Question: Am creating dynamic widgets using angular js, where the getting generated but there is an issue with the binding.
'''
<div class="pag-header" >
<a class="pull-right btn btn-primary" ng-click="addWidget()"><i class="glyphicon glyphicon-plus"></i> Add</a>
<a class="pull-right btn btn-warning" ng-click="clear()"><i class="glyphicon glyphicon-trash"></i> Clear</a>
<!-- <h1 style="display: inline-block; width: 200px;">Dashboard</h1> -->
</div>
<div gridster="gridsterOptions">
<ul>
<li ng-repeat="widget in dashboard.widgets">
<div class="box" ng-controller="CustomWidgetCtrl">
<div class="box-header">
<h3>{{ widget.name }}</h3>
<div class="box-header-btns pull-right">
<a title="settings" ng-click="openSettings(widget)"><i class="glyphicon glyphicon-cog"></i></a>
<a title="Remove widget" ng-click="remove(widget)"><i class="glyphicon glyphicon-trash"></i></a>
</div>
</div>
<div class="box-content">
</div>
</div>
</li>
</ul>
</div>
'''
'''
var routerApp = angular.module('DuoDiginRt', ['ui.router']);
routerApp.config(function($stateProvider, $urlRouterProvider) {
$urlRouterProvider.otherwise('/dashboard');
$stateProvider
.state('dashboard', {
url: '/dashboard',
templateUrl: 'view.html',
controller: 'DashboardCtrl'
})
});
routerApp.controller('DashboardCtrl', ['$scope', '$timeout',
function($scope, $timeout) {
$scope.gridsterOptions = {
margins: [20, 20],
columns: 4,
draggable: {
handle: 'h3'
}
};
$scope.dashboards = {
'1': {
id: '1',
name: 'Home',
widgets: [{
col: 0,
row: 0,
sizeY: 1,
sizeX: 1,
name: "Widget 1"
}, {
col: 2,
row: 1,
sizeY: 1,
sizeX: 1,
name: "Widget 2"
}]
},
'2': {
id: '2',
name: 'Other',
widgets: [{
col: 1,
row: 1,
sizeY: 1,
sizeX: 2,
name: "Other Widget 1"
}, {
col: 1,
row: 3,
sizeY: 1,
sizeX: 1,
name: "Other Widget 2"
}]
}
};
$scope.clear = function() {
$scope.dashboard.widgets = [];
};
$scope.addWidget = function() {
$scope.dashboard.widgets.push({
name: "New Widget",
sizeX: 1,
sizeY: 1
});
};
$scope.$watch('selectedDashboardId', function(newVal, oldVal) {
if (newVal !== oldVal) {
$scope.dashboard = $scope.dashboards[newVal];
} else {
$scope.dashboard = $scope.dashboards[1];
}
});
// init dashboard
$scope.selectedDashboardId = '1';
}
])
routerApp.controller('CustomWidgetCtrl', ['$scope', '$modal',
function($scope, $modal) {
$scope.remove = function(widget) {
$scope.dashboard.widgets.splice($scope.dashboard.widgets.indexOf(widget), 1);
};
$scope.openSettings = function(widget) {
$modal.open({
scope: $scope,
templateUrl: 'widget_settings.html',
controller: 'WidgetSettingsCtrl',
resolve: {
widget: function() {
return widget;
}
}
});
};
}
])
routerApp.controller('WidgetSettingsCtrl', ['$scope', '$timeout', '$rootScope', '$modalInstance', 'widget',
function($scope, $timeout, $rootScope, $modalInstance, widget) {
$scope.widget = widget;
$scope.form = {
name: widget.name,
sizeX: widget.sizeX,
sizeY: widget.sizeY,
col: widget.col,
row: widget.row
};
$scope.sizeOptions = [{
id: '1',
name: '1'
}, {
id: '2',
name: '2'
}, {
id: '3',
name: '3'
}, {
id: '4',
name: '4'
}];
$scope.dismiss = function() {
$modalInstance.dismiss();
};
$scope.remove = function() {
$scope.dashboard.widgets.splice($scope.dashboard.widgets.indexOf(widget), 1);
$modalInstance.close();
};
$scope.submit = function() {
angular.extend(widget, $scope.form);
$modalInstance.close(widget);
};
}
])
// helper code
routerApp.filter('object2Array', function() {
return function(input) {
var out = [];
for (i in input) {
out.push(input[i]);
}
return out;
}
});
'''

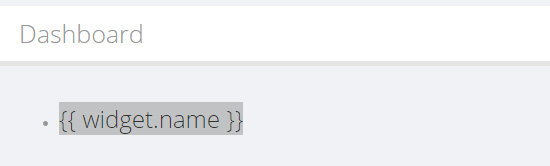
Answer: You must include both ui-bootstrap js files, and necessary module injection in the angular module declaration.
1. include the JS File. <script src="https://cdnjs.cloudflare.com/ajax/libs/angular-ui-bootstrap/0.10.0/ui-bootstrap-tpls.min.js"></script>
2. Inject the ui-bootstrap module in the angular module declaration : var routerApp = angular.module('DuoDiginRt', ['ui.bootstrap', 'ui.router']);